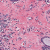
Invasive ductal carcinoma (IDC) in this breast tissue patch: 0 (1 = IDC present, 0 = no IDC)